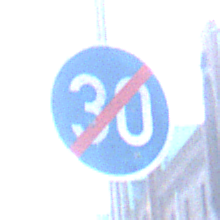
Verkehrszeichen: EndeMindestgeschwindigkeit
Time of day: SunriseSunset
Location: Outdoor (Urban)
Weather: Clear
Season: NotSpecified
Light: Natural